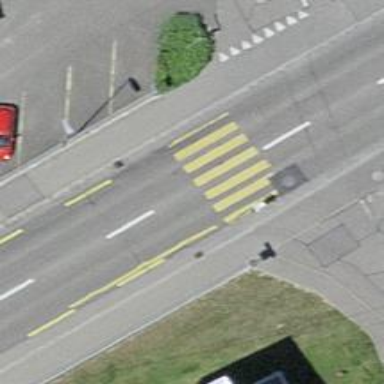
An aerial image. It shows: Marked crossing with zebra stripes on the road.